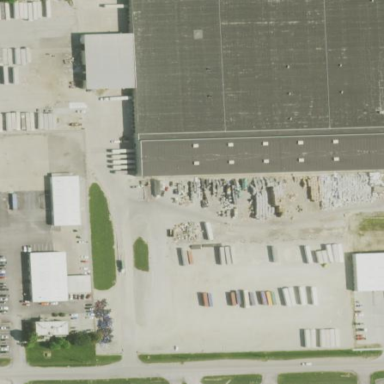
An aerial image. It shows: Industrial building housing recycling center.